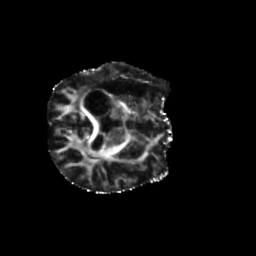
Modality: FA
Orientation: axial
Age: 53
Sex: male
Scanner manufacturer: siemens
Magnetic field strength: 3 T
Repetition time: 5.25 s
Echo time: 0.08 s